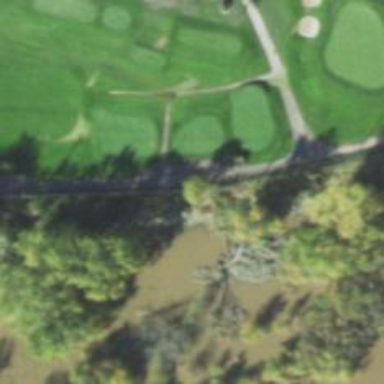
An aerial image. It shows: Path for both roads and golfers.